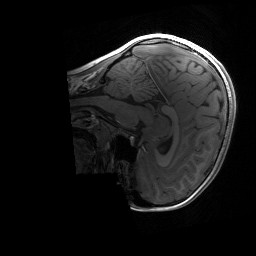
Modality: T1w
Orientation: sagittal
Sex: female
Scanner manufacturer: siemens
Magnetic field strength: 3 T
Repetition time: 1.9 s
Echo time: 0.00243 s